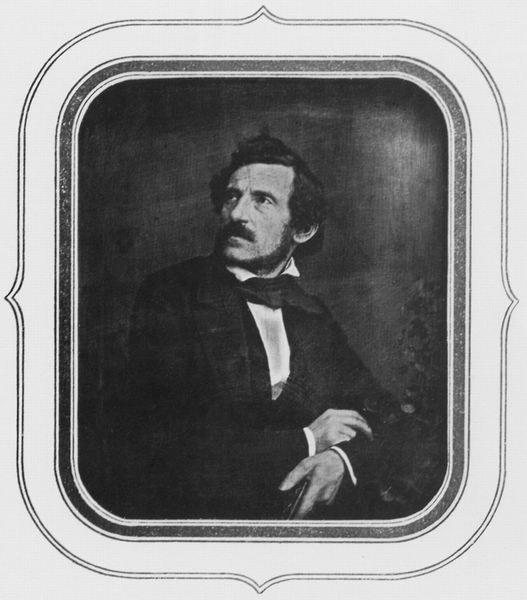
Titel: Porträt des Daguerreotypisten Carl Ferdinand Stelzner
Künstler: Deutscher Photograph
Schlagwörter: dunkel, hand, himmel, mann, weiß, sitzen, finger, grau, mund, nacht, nase, ohr, paris, schwarz, stirn, blick, schal, tuch, schleife, anzug, bart, hemd, jacke, schnurrbart, wand, augen, bärtig, halten, knoten, kragen, rahmen, sehen, bildnis, hände, portrait, porträt, schauen, ferne, busch, haare, pose, pflanze, scheitel, haltung, edgar, rand, frack, schnäuzer, schnurbart, halstuch, nachdenklich, sinnierend, fliege, kinnbart, sakko, schnauzbart, schnauzer, jacket, abbild, foto, fotografie, oben, photographie, links, druck, vatermörder, schwarzweiß, poe, backenbart, bürgertum, stehkragen, barthaare, photo, hintergund, untersicht, seriös, hemf, quadrat, schleif, nach oben, passepartout, nadar, bard, porträtfotografie, vaddermörder, abgerundete ecken, ffotografie, 19. jahrhundert, hnde, vorlage foto, rajmen, schwarz-weiß-bild